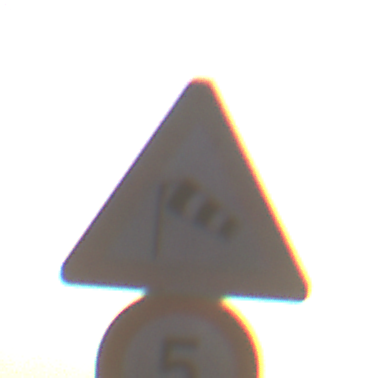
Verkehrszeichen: SeitenwindVonLinks
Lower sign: Geschwindigkeit5
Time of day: Dawn
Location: Outdoor (RoadRail)
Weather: Clear
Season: NotSpecified
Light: Natural